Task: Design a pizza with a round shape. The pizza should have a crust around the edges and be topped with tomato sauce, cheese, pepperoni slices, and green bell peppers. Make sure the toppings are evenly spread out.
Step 621:
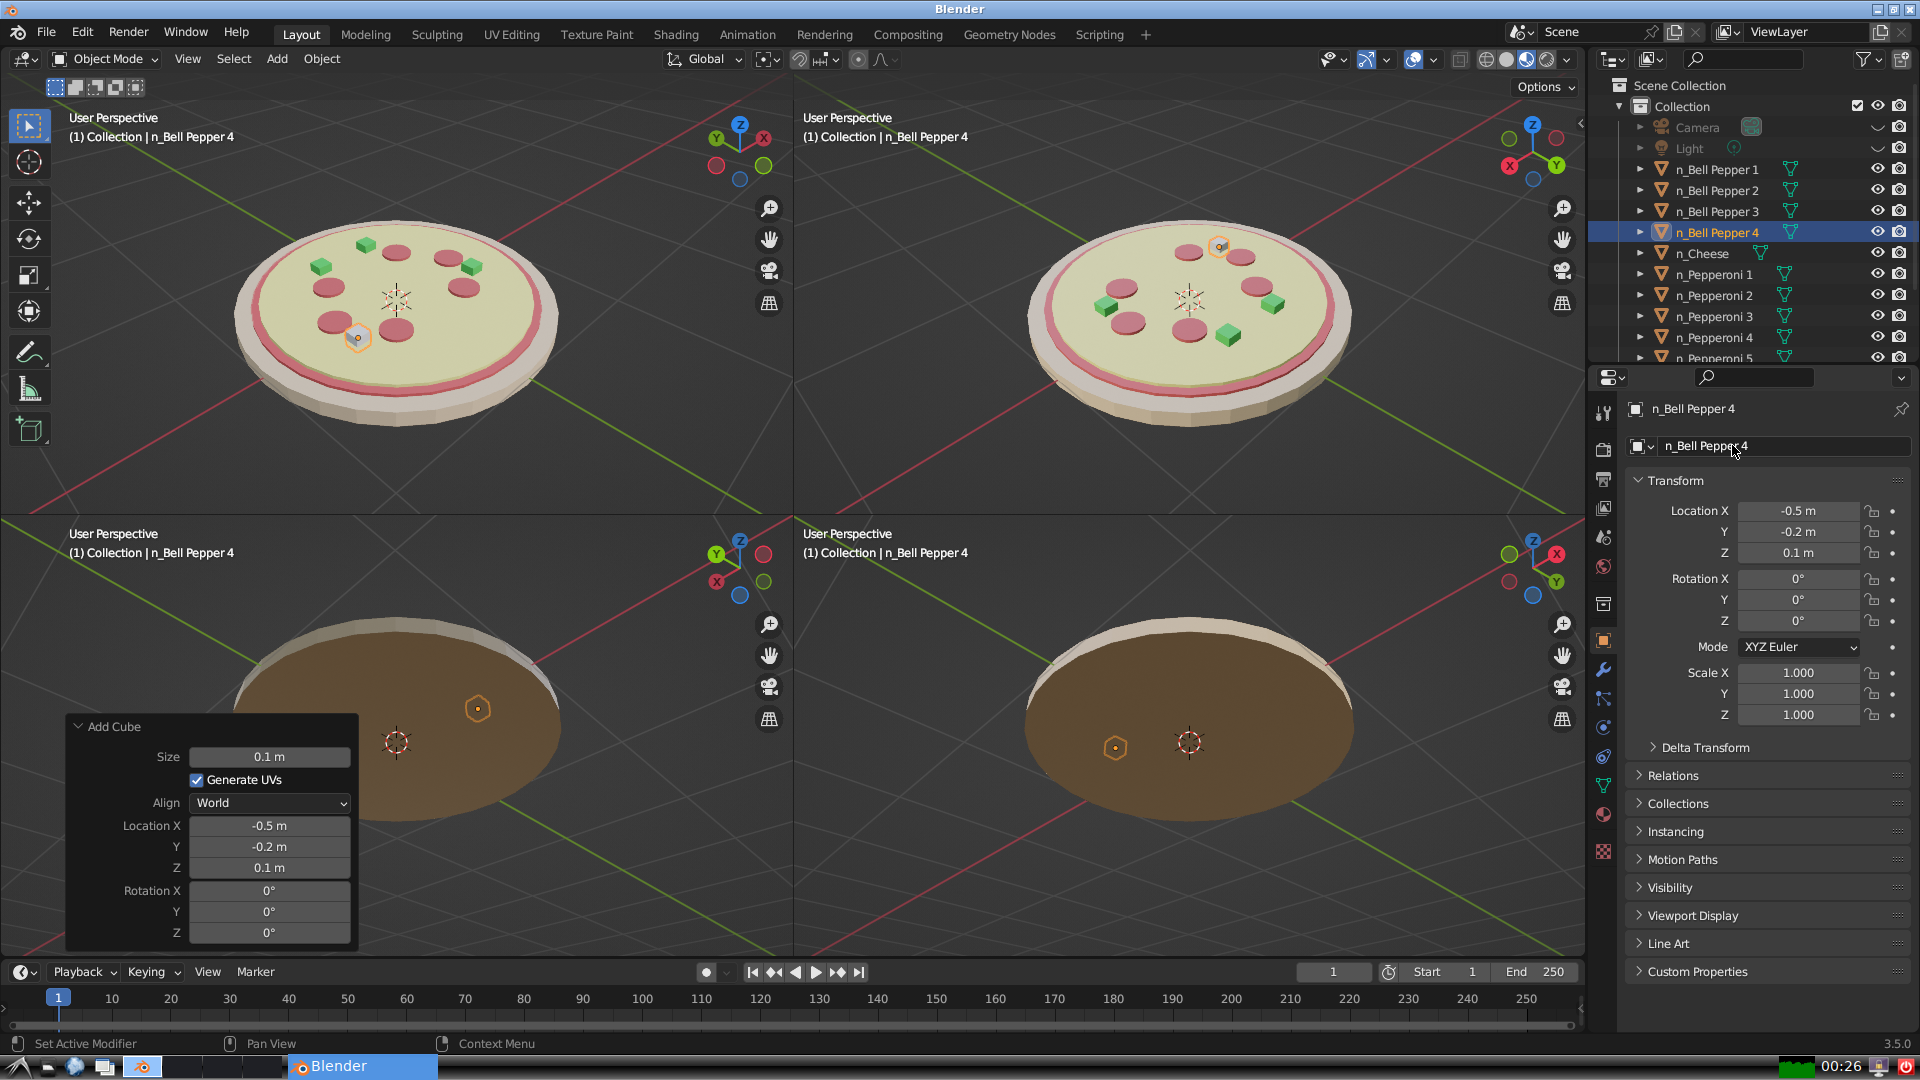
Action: {"mouse_move": [1603, 815]}